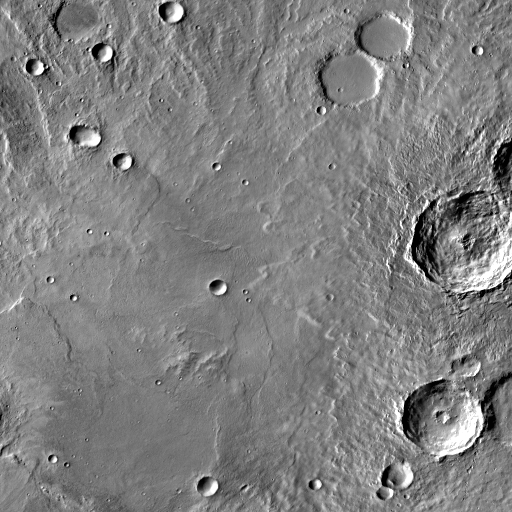
Crater classes present: Background, Other, Layered, Buried, Secondary